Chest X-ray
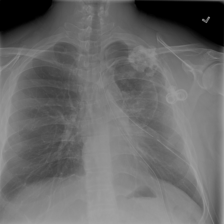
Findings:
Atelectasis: negative
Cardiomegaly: negative
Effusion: negative
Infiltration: negative
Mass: positive
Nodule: negative
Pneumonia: negative
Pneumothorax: positive
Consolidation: negative
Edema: negative
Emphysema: negative
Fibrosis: negative
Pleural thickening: negative
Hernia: negative